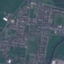
Land use / land cover class: Residential